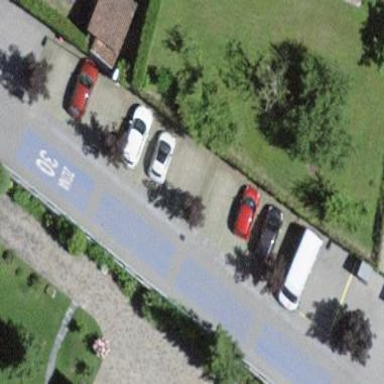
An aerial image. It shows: Paved parking area.